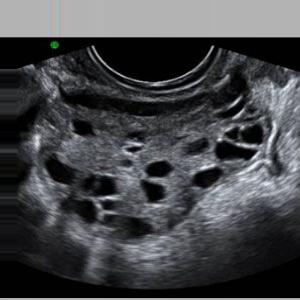
Label: infected